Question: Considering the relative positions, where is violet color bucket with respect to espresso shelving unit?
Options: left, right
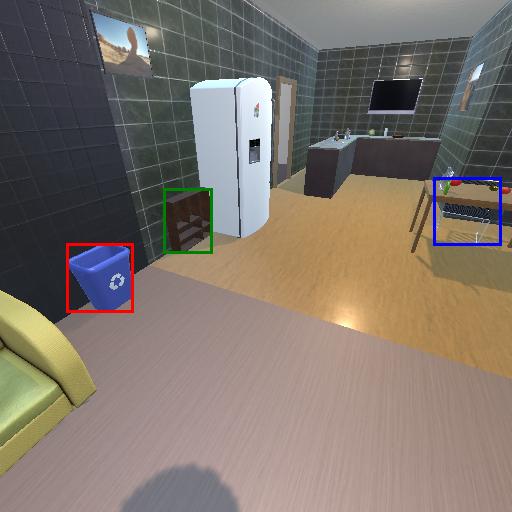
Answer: left